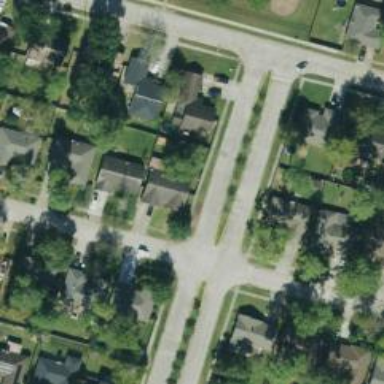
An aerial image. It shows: Unmarked road crossing.